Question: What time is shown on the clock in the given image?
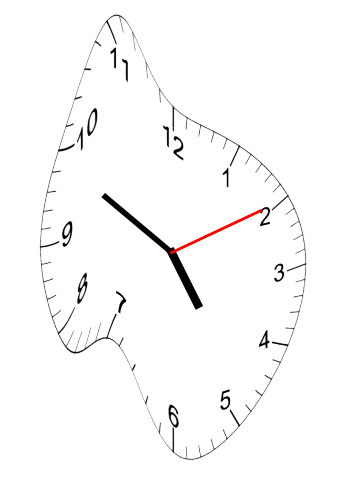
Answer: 04:49:10